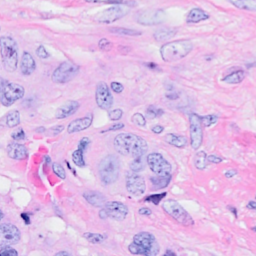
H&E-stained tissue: Breast